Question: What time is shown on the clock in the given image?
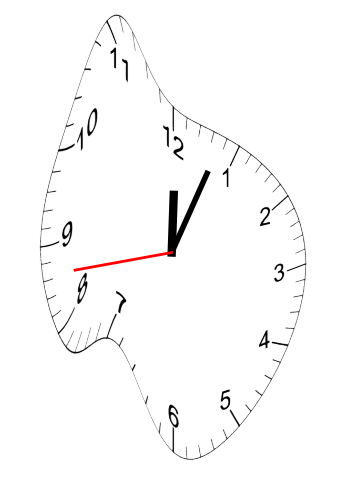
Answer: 12:03:43